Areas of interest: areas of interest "Agricultural Bank of China (Zhengzhou Longhai West Road Branch)"
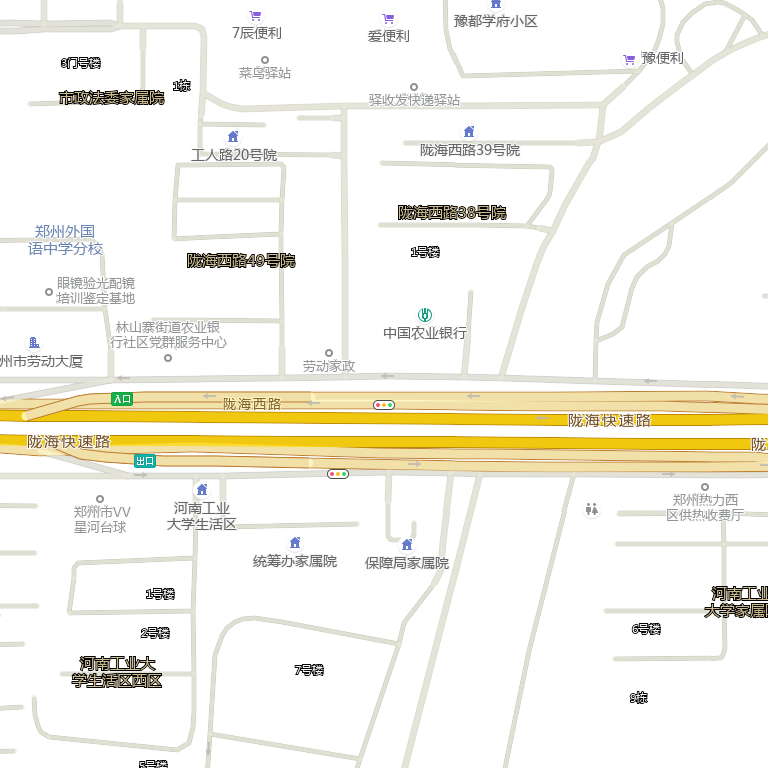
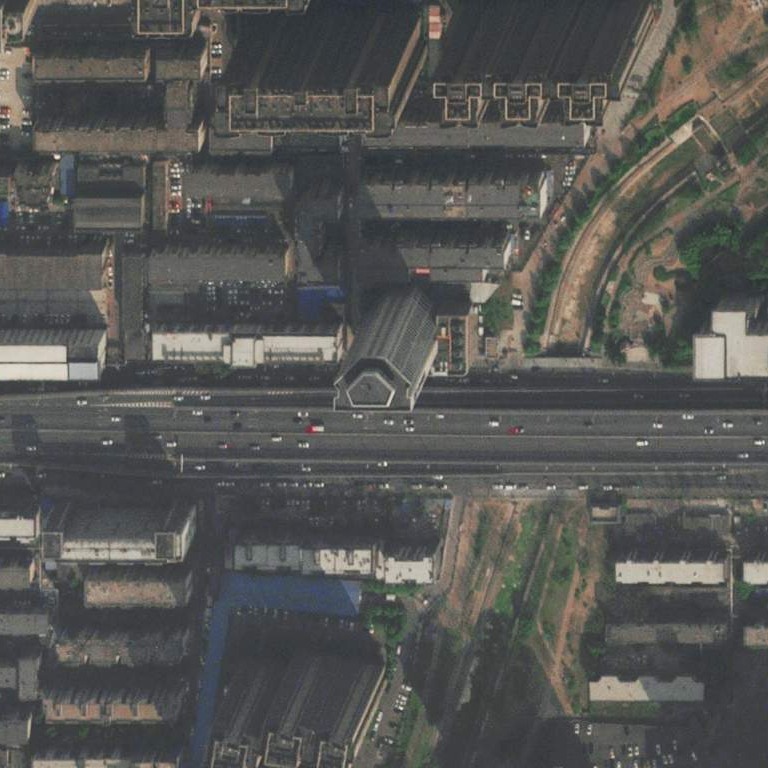